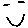
Label: smiley face